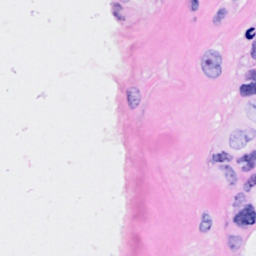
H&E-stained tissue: Breast